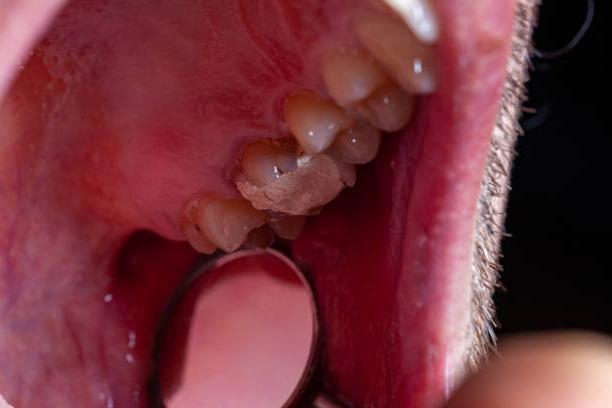
Condition: Gingivitis